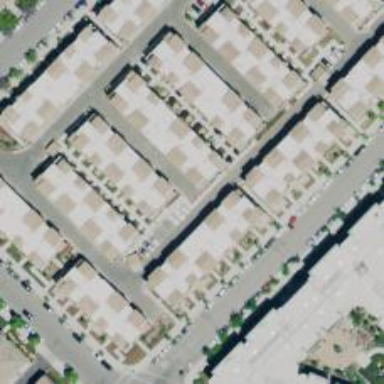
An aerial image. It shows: Alley classified as service road.